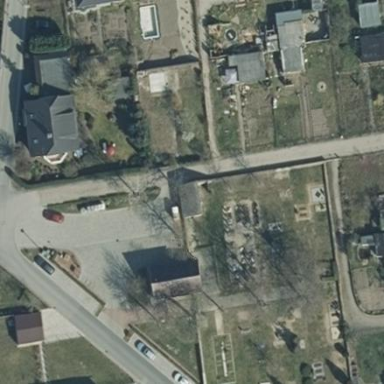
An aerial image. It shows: Cemetery.